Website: walmart
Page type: customer-info-address
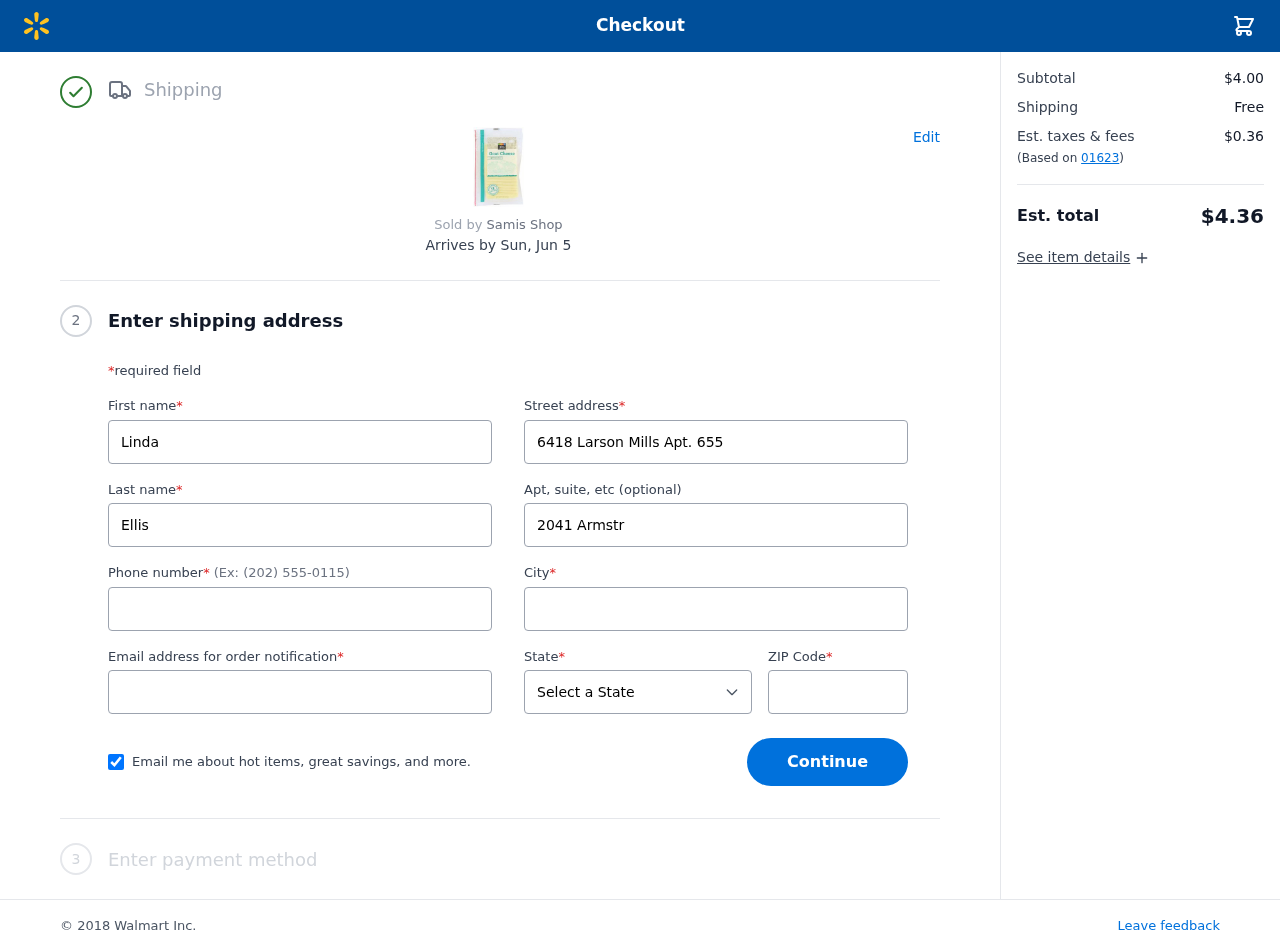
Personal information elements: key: PII_CITY
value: West Brooke
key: PII_EMAIL
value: lindaellis@gmail.com
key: PII_FIRSTNAME
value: Linda
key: PII_LASTNAME
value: Ellis
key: PII_PHONE
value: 7017471692
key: PII_POSTCODE
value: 01623
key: PII_STATE
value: Kansas
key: PII_STREET
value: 6418 Larson Mills Apt. 655
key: PII_STREET2
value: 2041 Armstrong Bypass
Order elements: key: ORDER_DELIVERY_DATE
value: Sun, Jun 5
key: ORDER_SUBTOTAL
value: $4.00
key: ORDER_SHIPPING_COST
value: Free
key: ORDER_TAX
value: $0.36
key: ORDER_TOTAL
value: $4.36